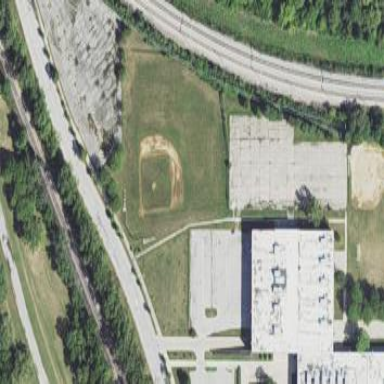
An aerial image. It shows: Baseball pitch for leisure land activities.